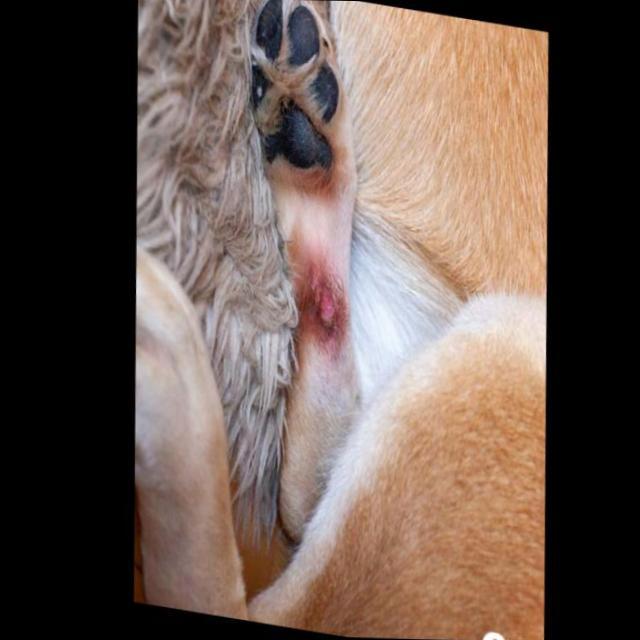
Canine ringworm (Dermatophytosis) — fungal infection caused by Microsporum or Trichophyton. Presents with circular alopecia, scaling, crusting, and broken hairs.